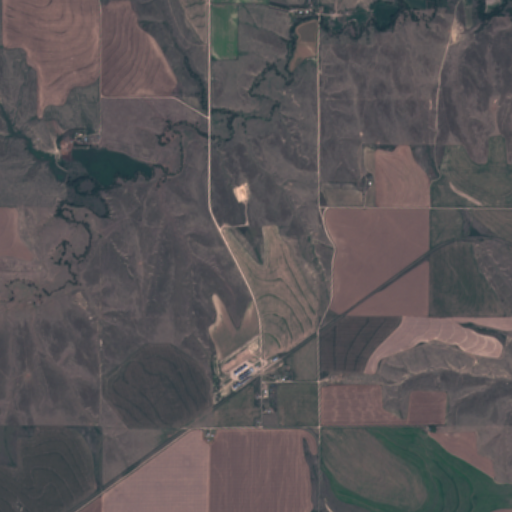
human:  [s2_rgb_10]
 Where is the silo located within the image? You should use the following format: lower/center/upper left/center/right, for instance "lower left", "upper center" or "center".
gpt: The silo is located in the lower center of the image.
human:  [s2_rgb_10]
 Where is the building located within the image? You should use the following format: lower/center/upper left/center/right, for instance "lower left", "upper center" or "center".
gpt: The building is located in the lower center of the image.
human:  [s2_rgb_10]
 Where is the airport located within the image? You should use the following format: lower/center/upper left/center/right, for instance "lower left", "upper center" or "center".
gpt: There is no airport in the image.